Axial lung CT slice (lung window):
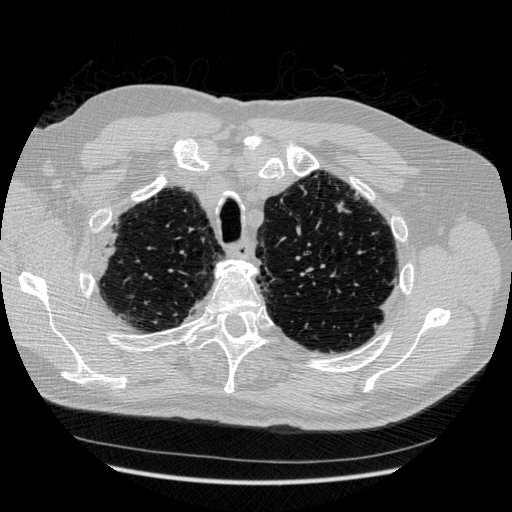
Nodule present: no